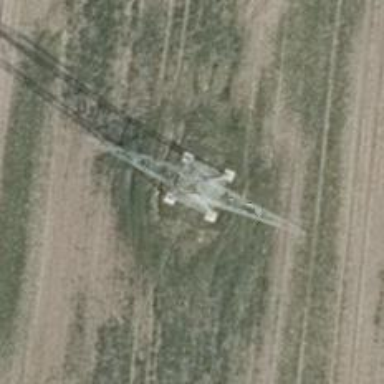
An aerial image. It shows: Power tower.